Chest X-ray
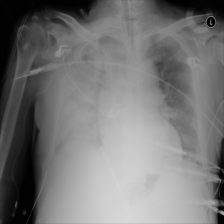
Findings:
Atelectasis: negative
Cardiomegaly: negative
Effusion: negative
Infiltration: negative
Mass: negative
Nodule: negative
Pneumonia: negative
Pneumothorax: negative
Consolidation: negative
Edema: negative
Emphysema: negative
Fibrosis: negative
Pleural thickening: negative
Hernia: negative